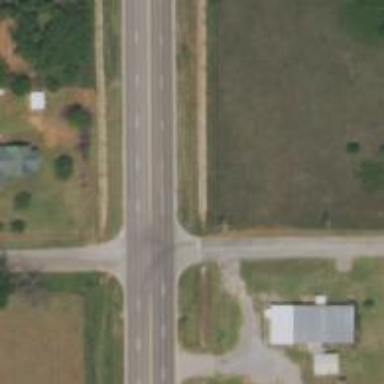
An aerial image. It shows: Road with stop sign.